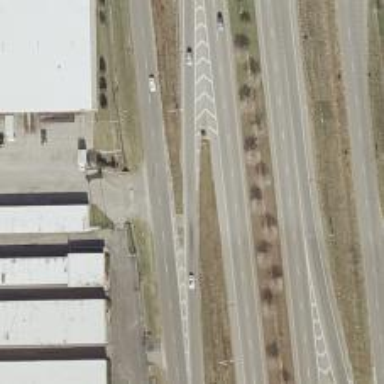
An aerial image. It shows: Trunk link highway with asphalt surface.